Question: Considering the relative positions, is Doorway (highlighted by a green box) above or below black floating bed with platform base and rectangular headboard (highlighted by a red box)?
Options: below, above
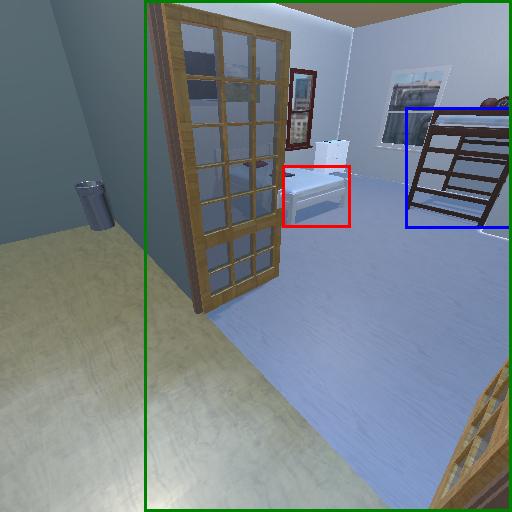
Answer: below